Question: I am using a dataset which provides depth images of human, I need to extract the object from this image or at least remove the other distortion in the image that not belong to the human body In Matlab.
a sample of images is shown below:

This is the output when I used
'''
I = imread ('39.jpg');
human = sum(I,3)>10+10;
'''
<URL>
Any way to do that please?
thanks in Advance
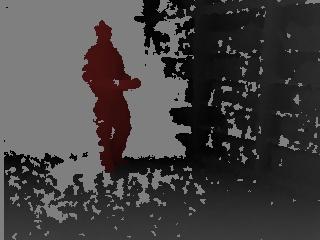
Answer: For the image you show, where everything is grayscale but something is red, then just do:
'''
so=imread('https://i.stack.imgur.com/hZOQv.jpg');
human=sum(abs(diff(single(so),1,3)),3)>20;
'''
This essentially compares the difference in RGB values of the pixels, and gets the one above a threshold. If you have proper pngs, then the threshold should just be 1, however with jpg artifacts you may need a higher value, for this image 20 does the job.
There are some tiny artefacts in the result image, very likely due to 'jpg'. When you do science, you need to store in 'png'. If you have absolutely no other choice than 'jpg', then you may have artefacts.